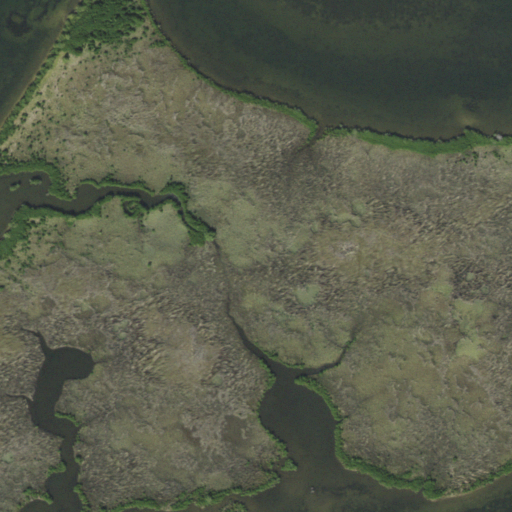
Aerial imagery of island in Florida named Camp Island containing herbaceous wetlands and open water